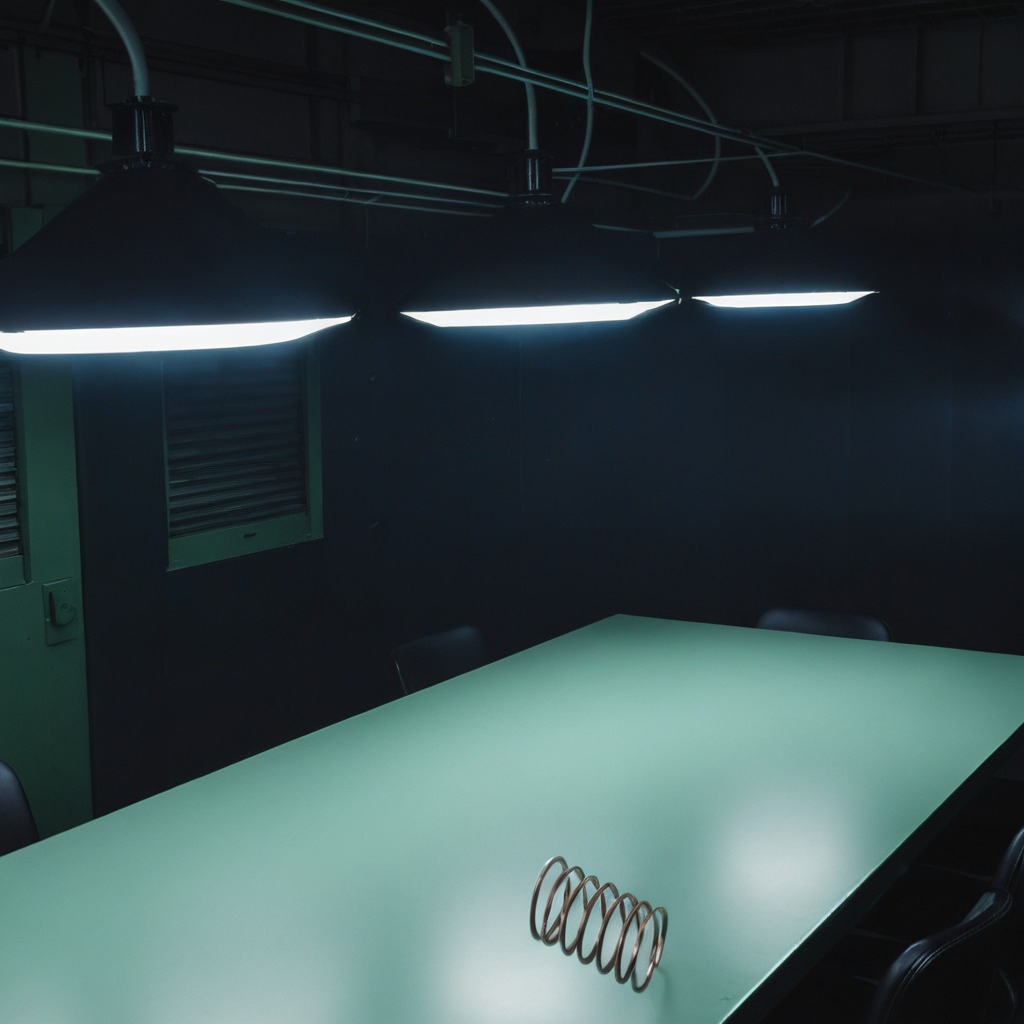
A coiled metal spring is lying on a clean empty table in a railway signal maintenance room lit by harsh overhead fluorescents.